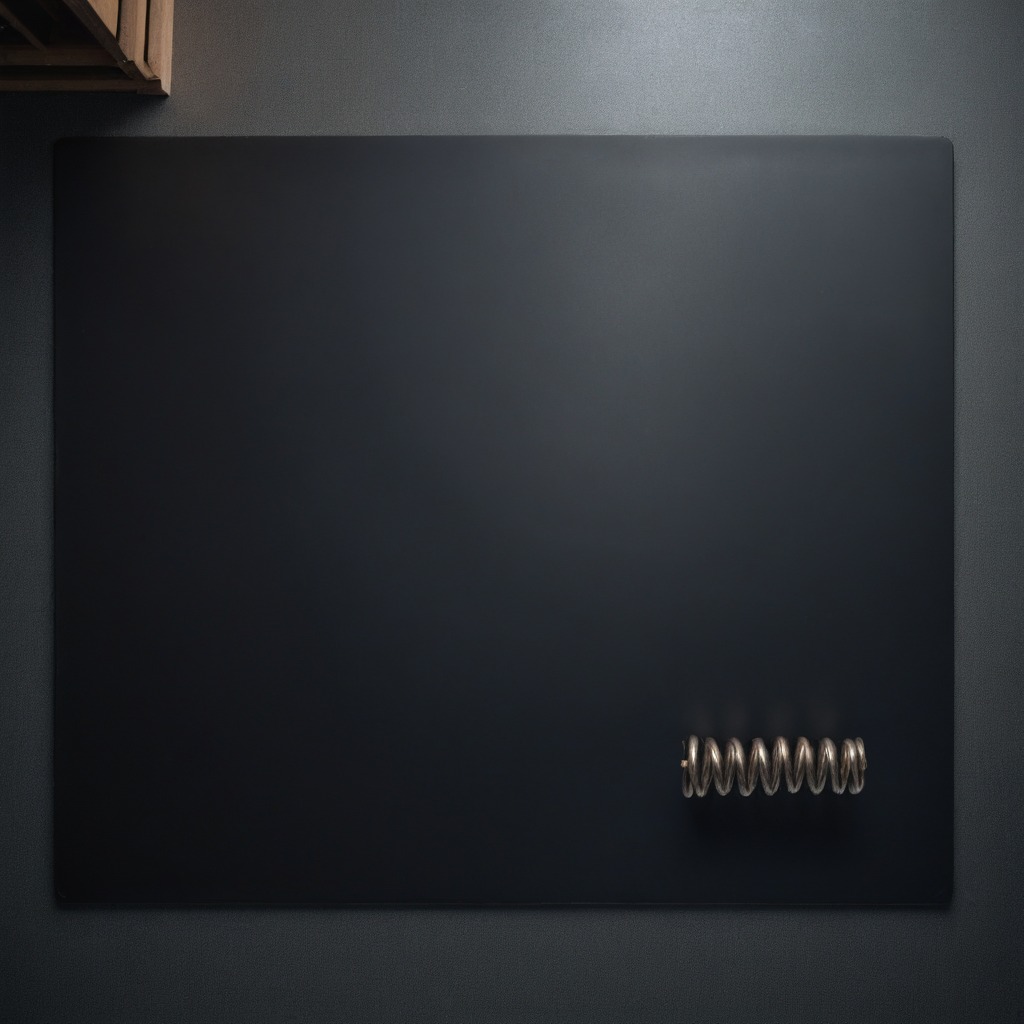
A coiled metal spring lies on the clean granite tabletop inside a workshop at night.